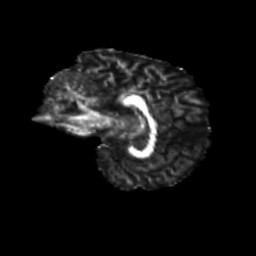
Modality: FA
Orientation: sagittal
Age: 13
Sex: female
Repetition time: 9.512 s
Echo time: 0.089 s